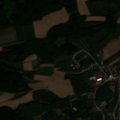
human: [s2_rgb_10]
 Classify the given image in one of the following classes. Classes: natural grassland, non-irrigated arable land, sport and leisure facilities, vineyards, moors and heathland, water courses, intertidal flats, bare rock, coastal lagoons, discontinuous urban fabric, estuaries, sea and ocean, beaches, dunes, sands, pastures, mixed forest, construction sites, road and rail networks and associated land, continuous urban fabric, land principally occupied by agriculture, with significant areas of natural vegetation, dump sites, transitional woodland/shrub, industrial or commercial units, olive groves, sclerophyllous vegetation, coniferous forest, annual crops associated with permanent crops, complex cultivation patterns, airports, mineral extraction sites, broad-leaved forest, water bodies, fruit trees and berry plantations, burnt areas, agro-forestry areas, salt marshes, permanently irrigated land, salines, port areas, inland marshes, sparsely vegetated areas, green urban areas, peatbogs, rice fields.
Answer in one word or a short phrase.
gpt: discontinuous urban fabric, non-irrigated arable land, land principally occupied by agriculture, with significant areas of natural vegetation, coniferous forest, mixed forest